Field crop: maize
Growth stage: 1
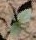
Species: datura